Interaction volume radius: 5 \u00c5
Interaction volume height: 20 \u00c5
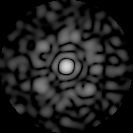
Disorder parameter: 0.7511